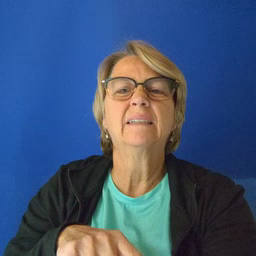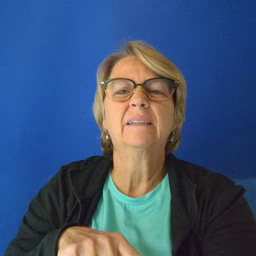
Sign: hot